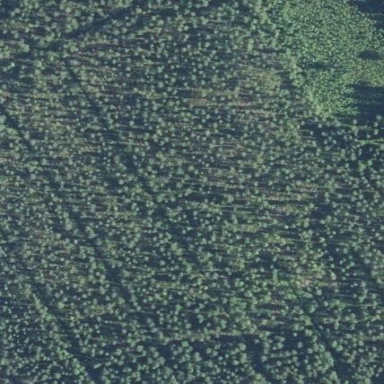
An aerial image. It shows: Forest area.